Question: Please help me sort out the request:
I wrote the first part of the request, it displays the amount of news for each author:
'''
SELECT news_author.author_id AS "Author ID", COUNT(*) AS "Amount of news"
FROM news
JOIN news_author ON id = news_author.news_id
JOIN news_tag ON id = news_tag.news_id
GROUP BY news_author.author_id
ORDER BY news_author.author_id;
'''
Please tell me how to make a request for the most popular tag, referred to author news and combine these two samples into one result set.
You can use standard ANSI SQL features or Oracle SQL bonuses.
The table scheme is attached.

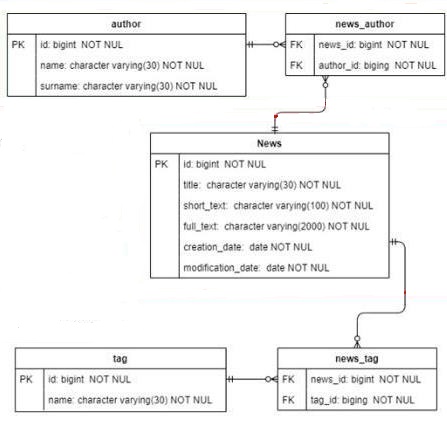
Answer: The most popular tag has a name in statistics, called the . And, Oracle has an aggregation function <URL> to calculate it. So, you can use:
'''
SELECT na.author_id AS "Author ID",
COUNT(DISTINCT n.id) AS num_news,
STATS_MODE(nt.tag_id)
FROM news n JOIN
news_author na
ON n.id = na.news_id JOIN
news_tag nt
ON n.id = nt.news_id
GROUP BY na.author_id
ORDER BY na.author_id;
'''